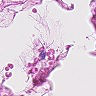
Metastatic tissue present: no